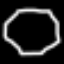
Label: octagon